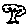
Label: tree